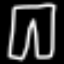
Label: pants